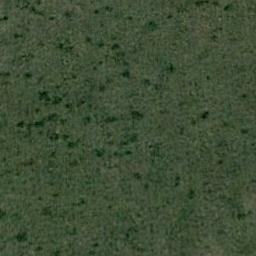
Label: meadow